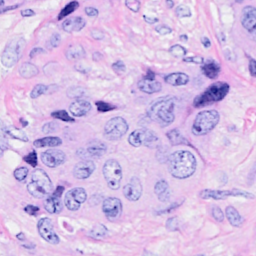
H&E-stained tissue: Breast